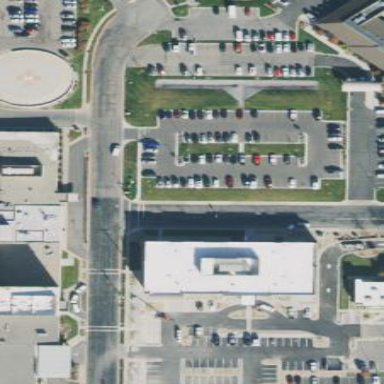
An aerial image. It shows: Healthcare facility identified as hospital.